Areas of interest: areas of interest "Taixing City Safety Practical Training and Emergency Drill Base"
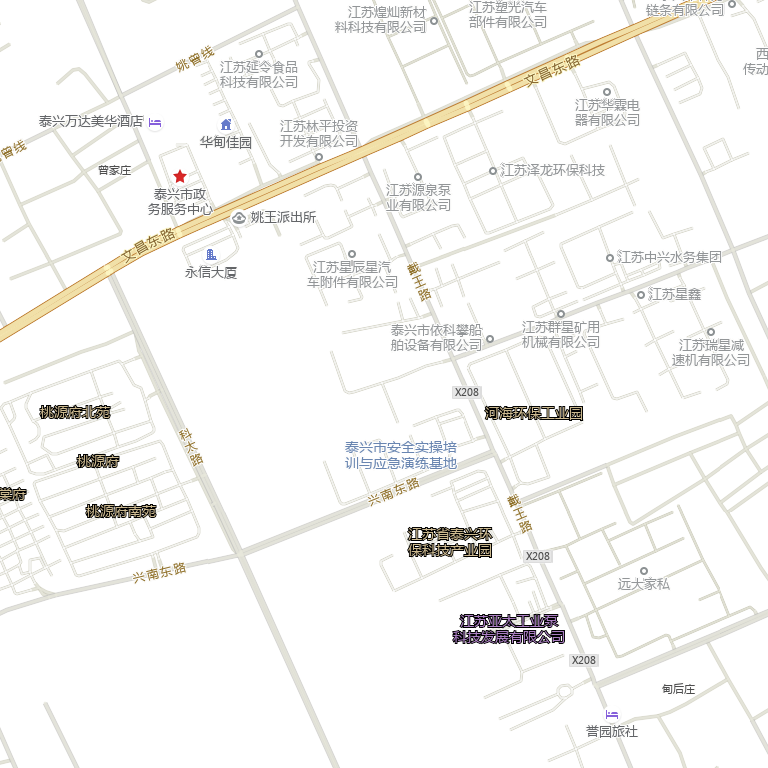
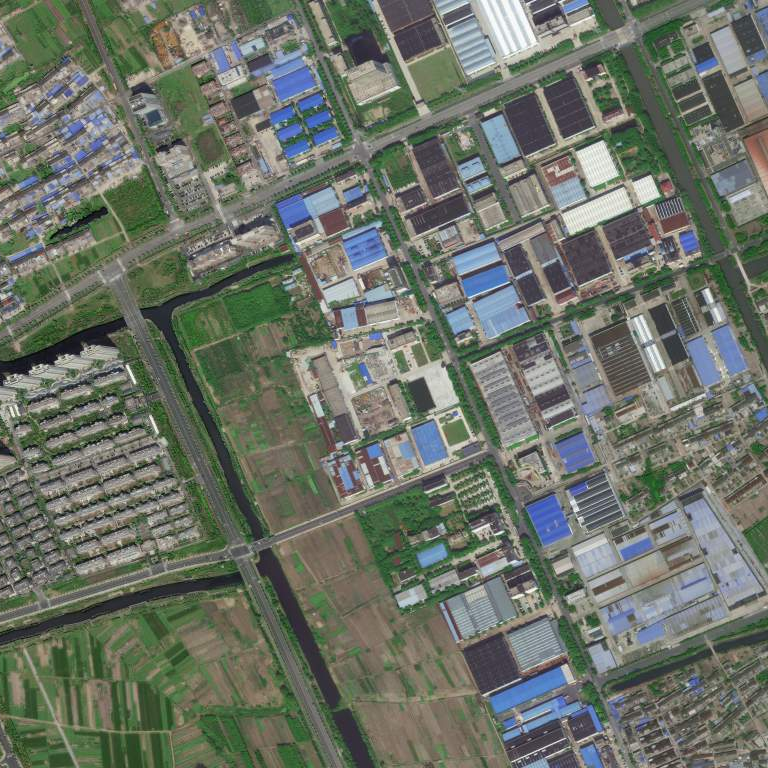